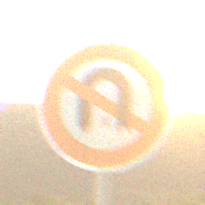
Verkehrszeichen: VerbotWenden
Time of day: SunriseSunset
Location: Outdoor (RoadRail)
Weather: PartlyCloudy
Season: NotSpecified
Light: Natural